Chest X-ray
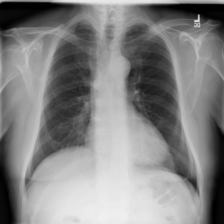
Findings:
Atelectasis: negative
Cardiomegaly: positive
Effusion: negative
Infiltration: negative
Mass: negative
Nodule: negative
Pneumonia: negative
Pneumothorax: negative
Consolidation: negative
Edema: negative
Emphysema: negative
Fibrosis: negative
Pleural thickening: negative
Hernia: negative